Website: macys
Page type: customer-info-address
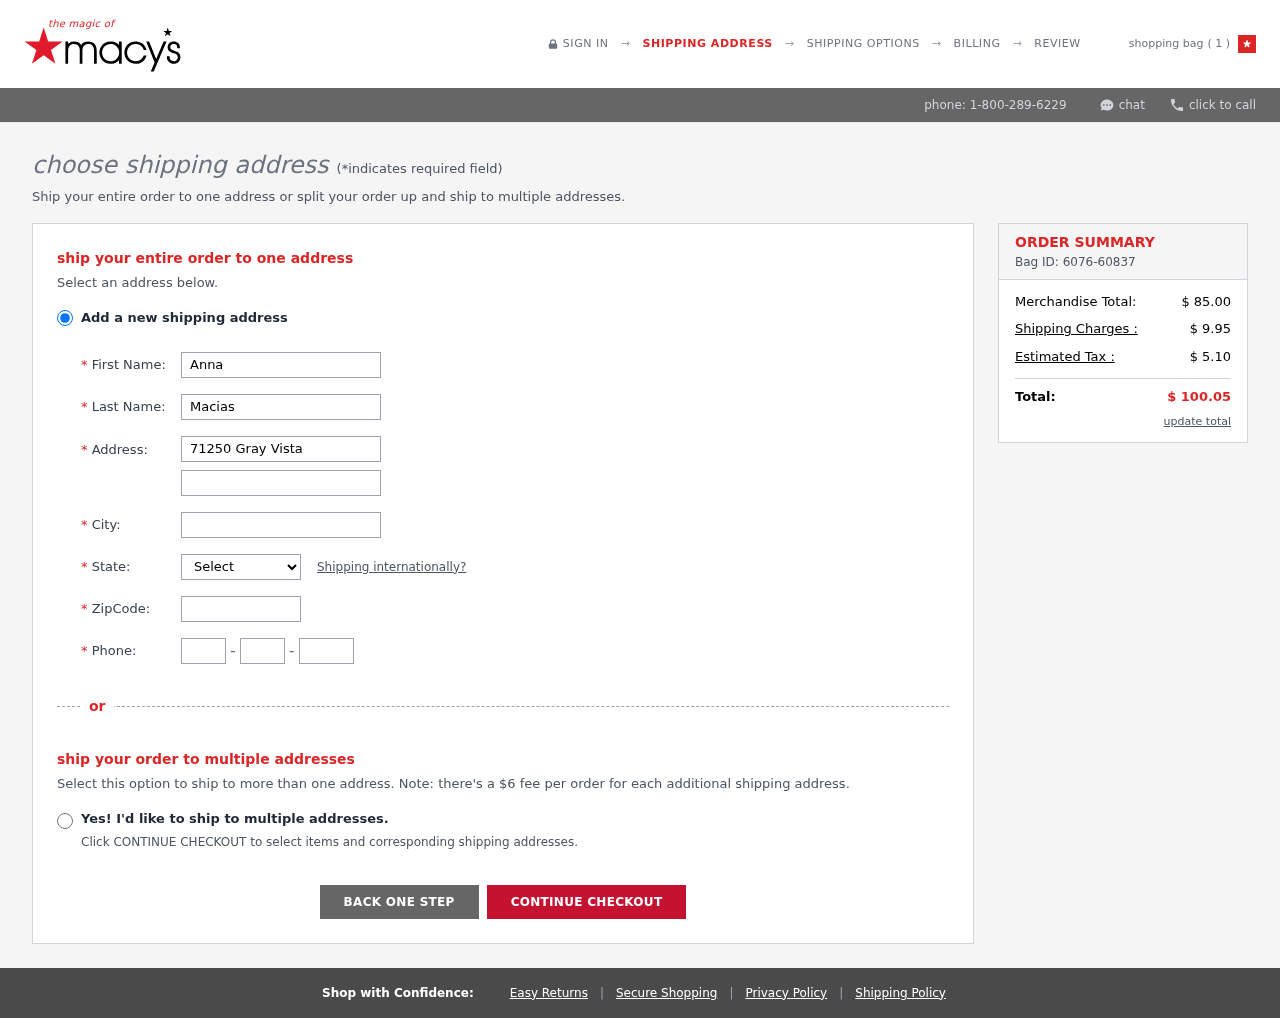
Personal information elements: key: PII_CITY
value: South Davidfort
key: PII_FIRSTNAME
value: Anna
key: PII_LASTNAME
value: Macias
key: PII_PHONE_AREA
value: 351
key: PII_PHONE_PREFIX
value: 627
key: PII_PHONE_SUFFIX
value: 6128
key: PII_POSTCODE
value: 94072
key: PII_STATE_ABBR
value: MA
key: PII_STREET
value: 71250 Gray Vista
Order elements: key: ORDER_NUM_ITEMS
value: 1
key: ORDER_ID
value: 6076-60837
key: ORDER_SUBTOTAL
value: $ 85.00
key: ORDER_SHIPPING_COST
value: $ 9.95
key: ORDER_TAX
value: $ 5.10
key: ORDER_TOTAL
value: $ 100.05